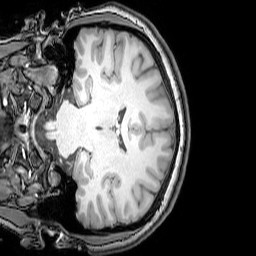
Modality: T1w
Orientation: coronal
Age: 23
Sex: female
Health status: healthy
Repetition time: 0.081 s
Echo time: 0.037 s